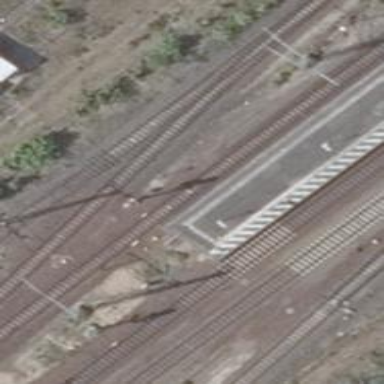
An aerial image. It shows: Railway signal.